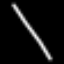
Label: line